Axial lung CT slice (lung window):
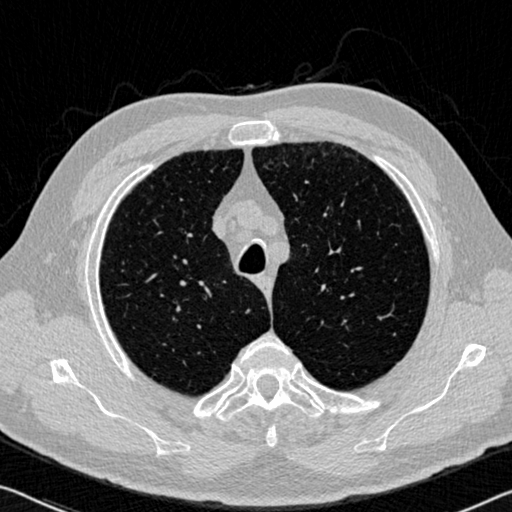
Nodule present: no